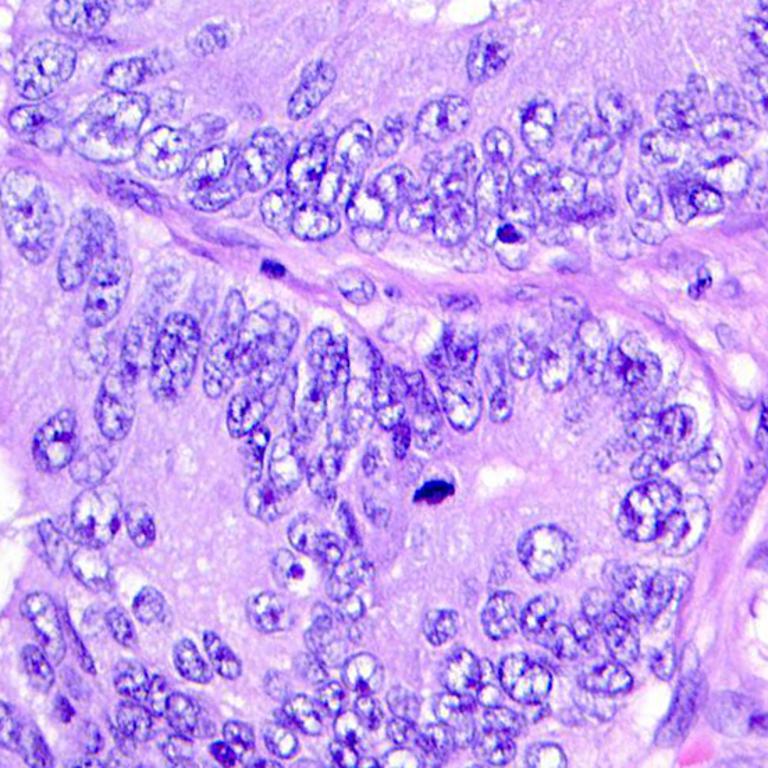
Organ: colon
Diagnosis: adenocarcinomas